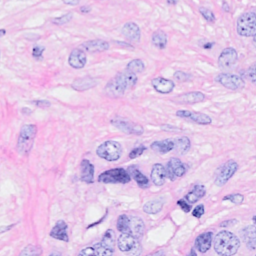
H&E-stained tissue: Breast